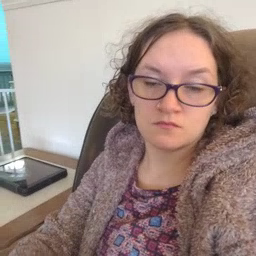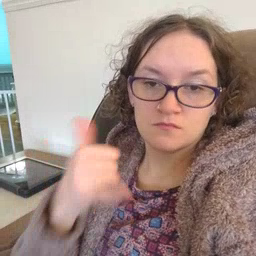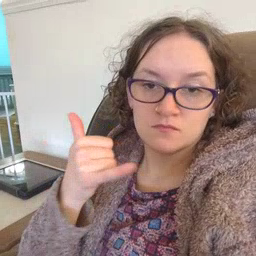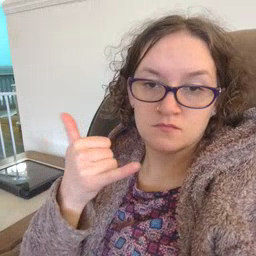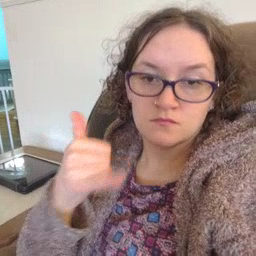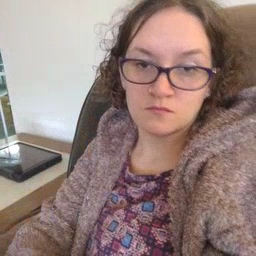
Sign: yellow